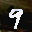
Label: 9